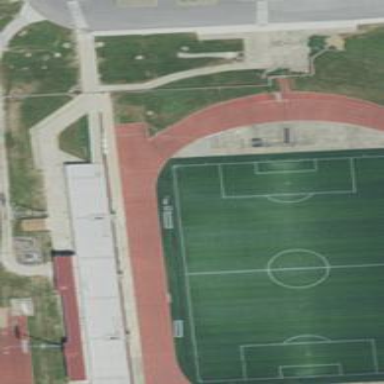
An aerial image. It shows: Soccer pitch designated for leisure and sports activities.